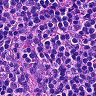
Metastatic tissue present: no